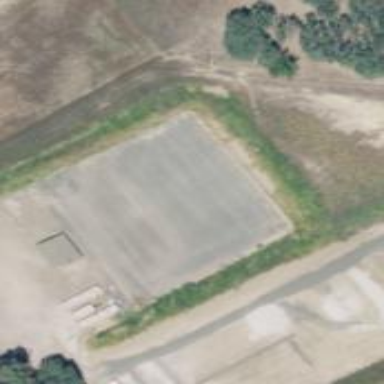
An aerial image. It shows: Military bunker.